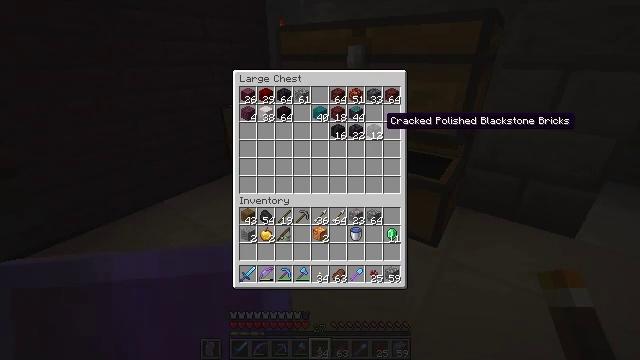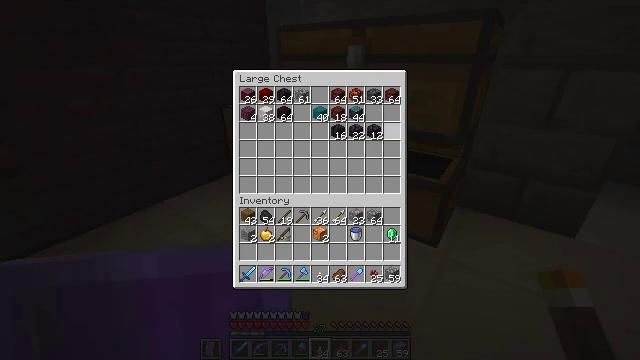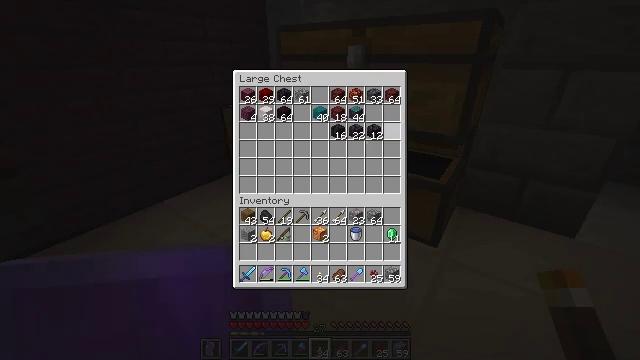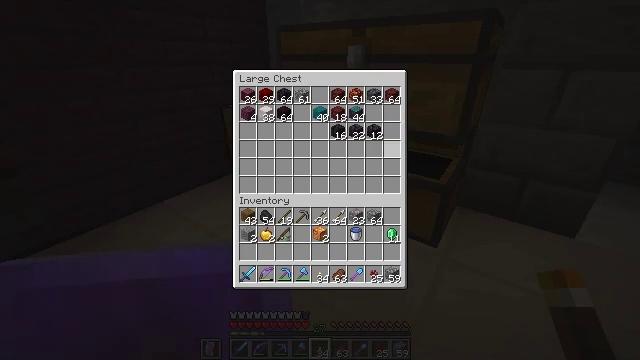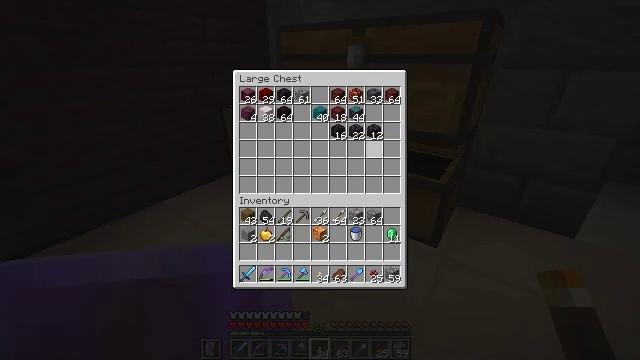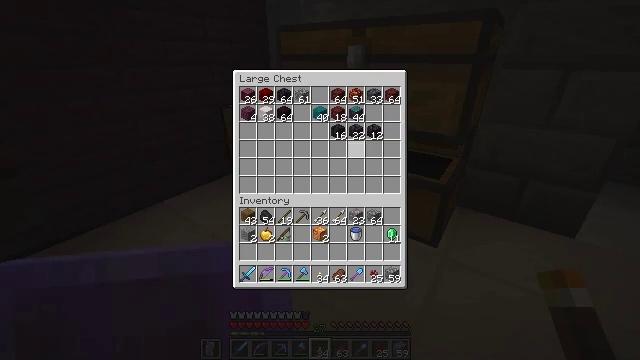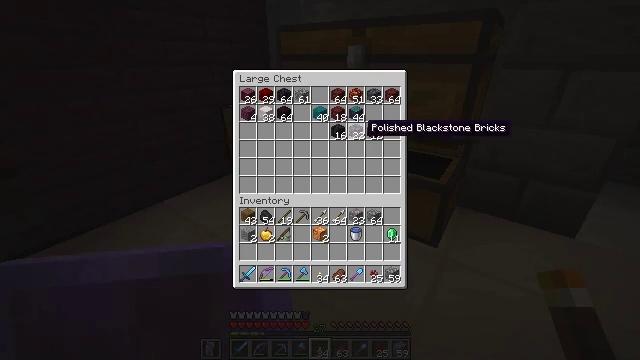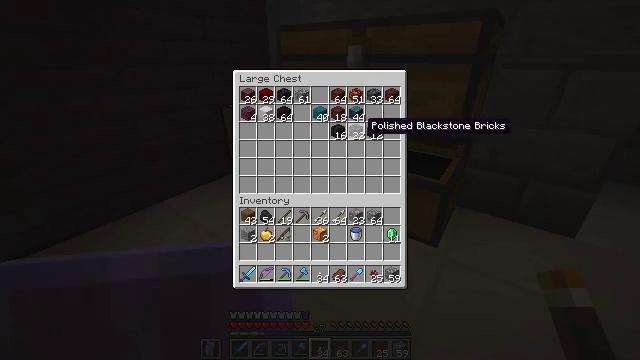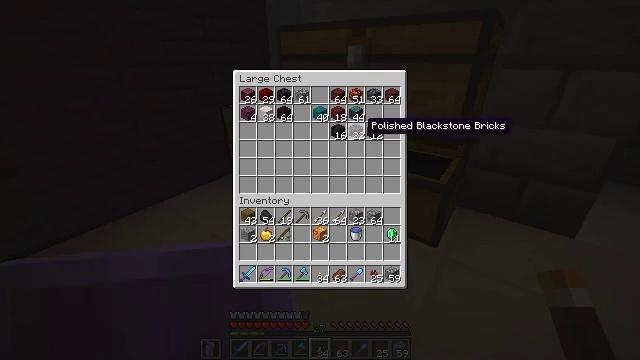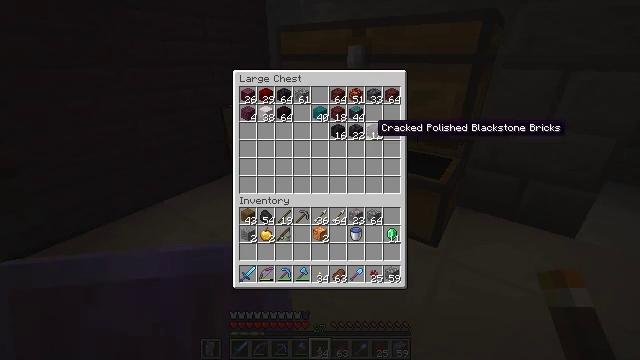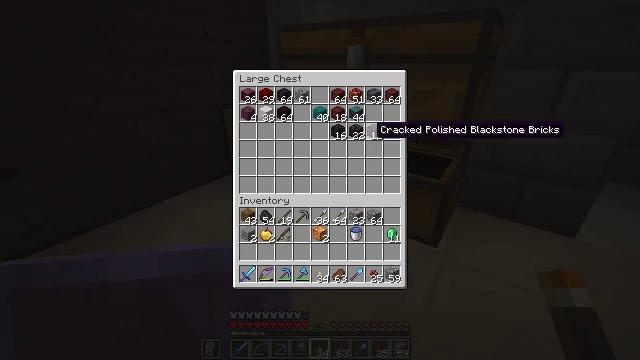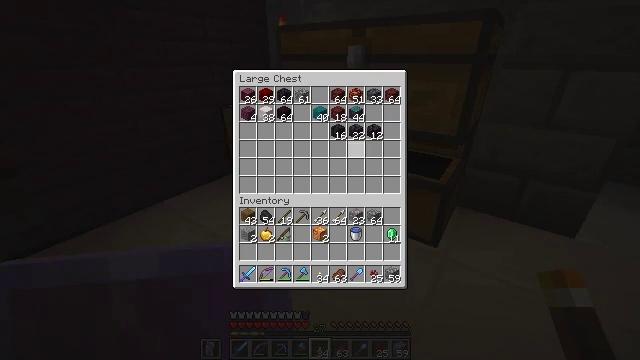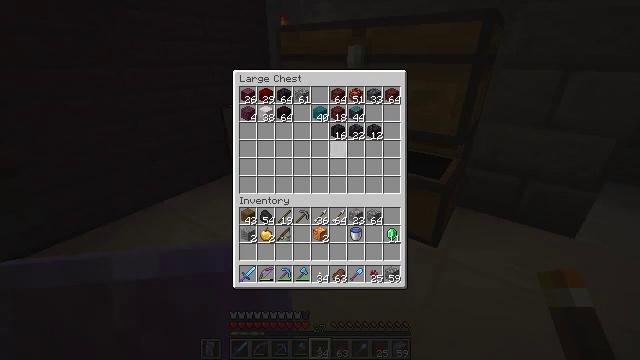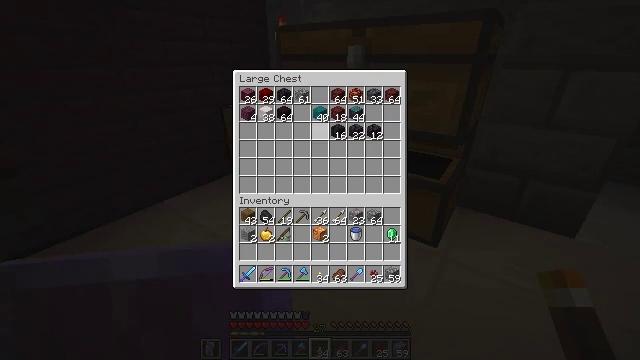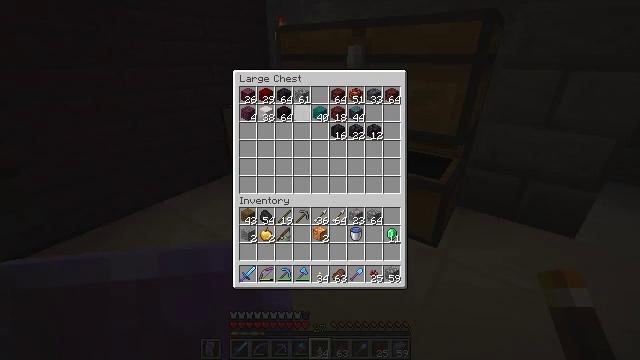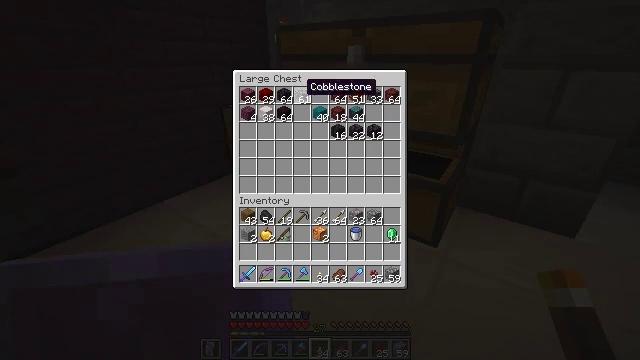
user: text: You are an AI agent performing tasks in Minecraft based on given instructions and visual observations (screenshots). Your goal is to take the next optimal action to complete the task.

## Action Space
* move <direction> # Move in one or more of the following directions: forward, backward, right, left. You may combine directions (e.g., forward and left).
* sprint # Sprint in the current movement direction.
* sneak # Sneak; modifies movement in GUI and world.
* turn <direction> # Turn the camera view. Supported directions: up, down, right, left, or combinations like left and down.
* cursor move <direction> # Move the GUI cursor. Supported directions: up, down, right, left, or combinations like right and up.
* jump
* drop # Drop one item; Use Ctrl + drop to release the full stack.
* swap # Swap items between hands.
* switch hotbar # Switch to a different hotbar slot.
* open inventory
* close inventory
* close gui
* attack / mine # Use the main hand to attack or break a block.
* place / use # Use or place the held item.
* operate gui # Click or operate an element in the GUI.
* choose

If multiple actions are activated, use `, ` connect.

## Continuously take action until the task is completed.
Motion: motion action
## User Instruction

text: Open the crafting table and craft polished blackstone.
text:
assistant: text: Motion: cursor move right
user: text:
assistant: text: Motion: cursor move right
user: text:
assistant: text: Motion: cursor move left and down
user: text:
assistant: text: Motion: cursor move left and down
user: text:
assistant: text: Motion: cursor move left and up
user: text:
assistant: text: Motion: no_op
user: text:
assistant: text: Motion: no_op
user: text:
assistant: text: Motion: no_op
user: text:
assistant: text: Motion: cursor move right
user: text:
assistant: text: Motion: no_op
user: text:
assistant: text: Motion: cursor move left
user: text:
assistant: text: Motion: cursor move left
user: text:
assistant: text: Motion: cursor move left and up
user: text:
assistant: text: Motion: cursor move left and up
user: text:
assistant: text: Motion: cursor move left and up
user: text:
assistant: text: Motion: no_op
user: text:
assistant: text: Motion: no_op
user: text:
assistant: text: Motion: no_op
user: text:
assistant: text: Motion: cursor move down
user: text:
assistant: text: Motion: cursor move right and down
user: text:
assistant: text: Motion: cursor move right and down
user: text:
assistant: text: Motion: no_op
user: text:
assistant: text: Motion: no_op
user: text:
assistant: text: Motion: no_op
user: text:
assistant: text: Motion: no_op
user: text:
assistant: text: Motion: no_op
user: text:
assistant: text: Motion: no_op
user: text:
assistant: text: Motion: no_op
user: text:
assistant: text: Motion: no_op
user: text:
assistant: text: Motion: no_op